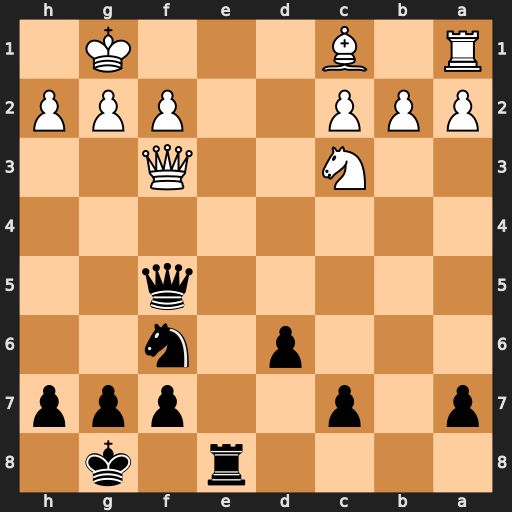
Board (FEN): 4r1k1/p1p2ppp/3p1n2/5q2/8/2N2Q2/PPP2PPP/R1B3K1
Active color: b
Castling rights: -
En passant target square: -
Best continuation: Re1#